Field crop: maize
Growth stage: 2
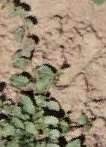
Species: convolvulus